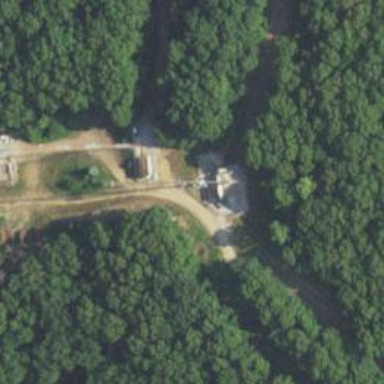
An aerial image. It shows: Communication mast tower.